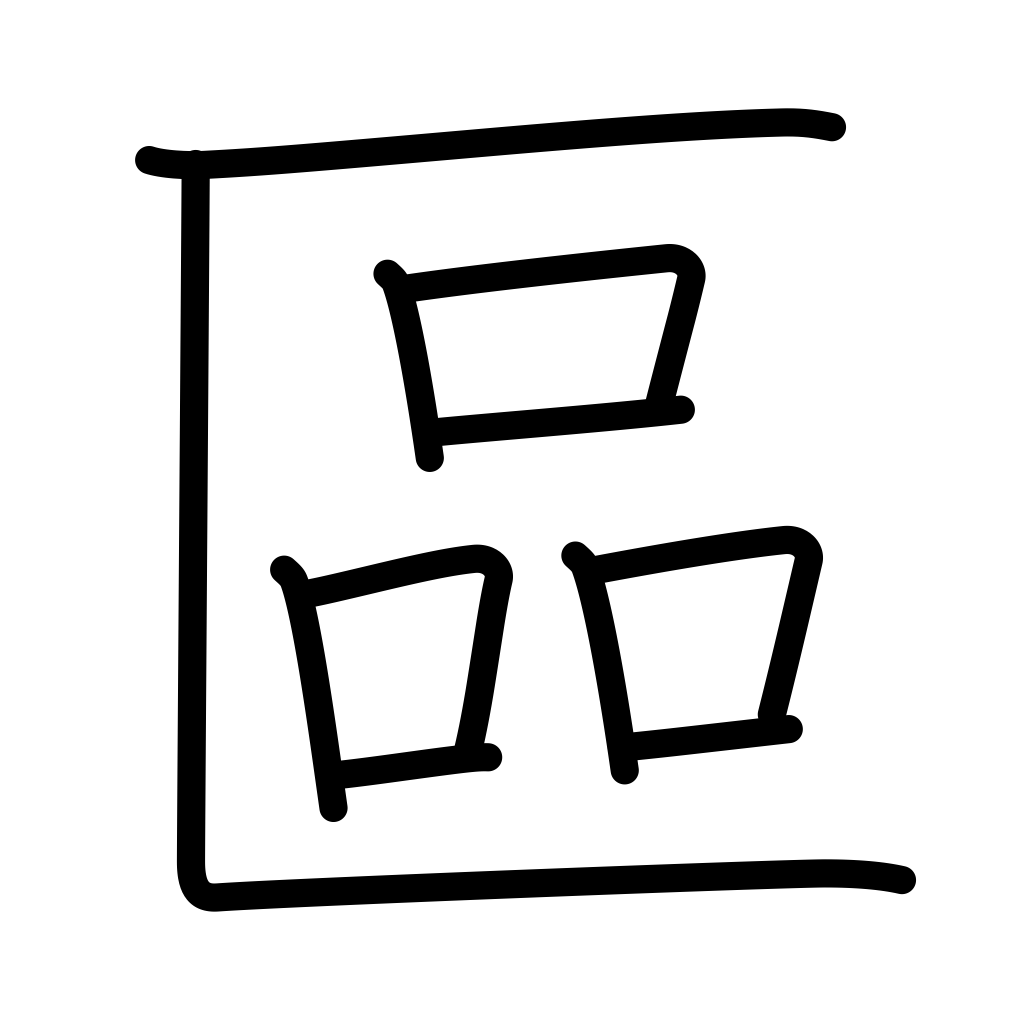
Meaning: ward, district